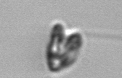
Label: Pyramimonas_longicauda